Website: macys
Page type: billing-address
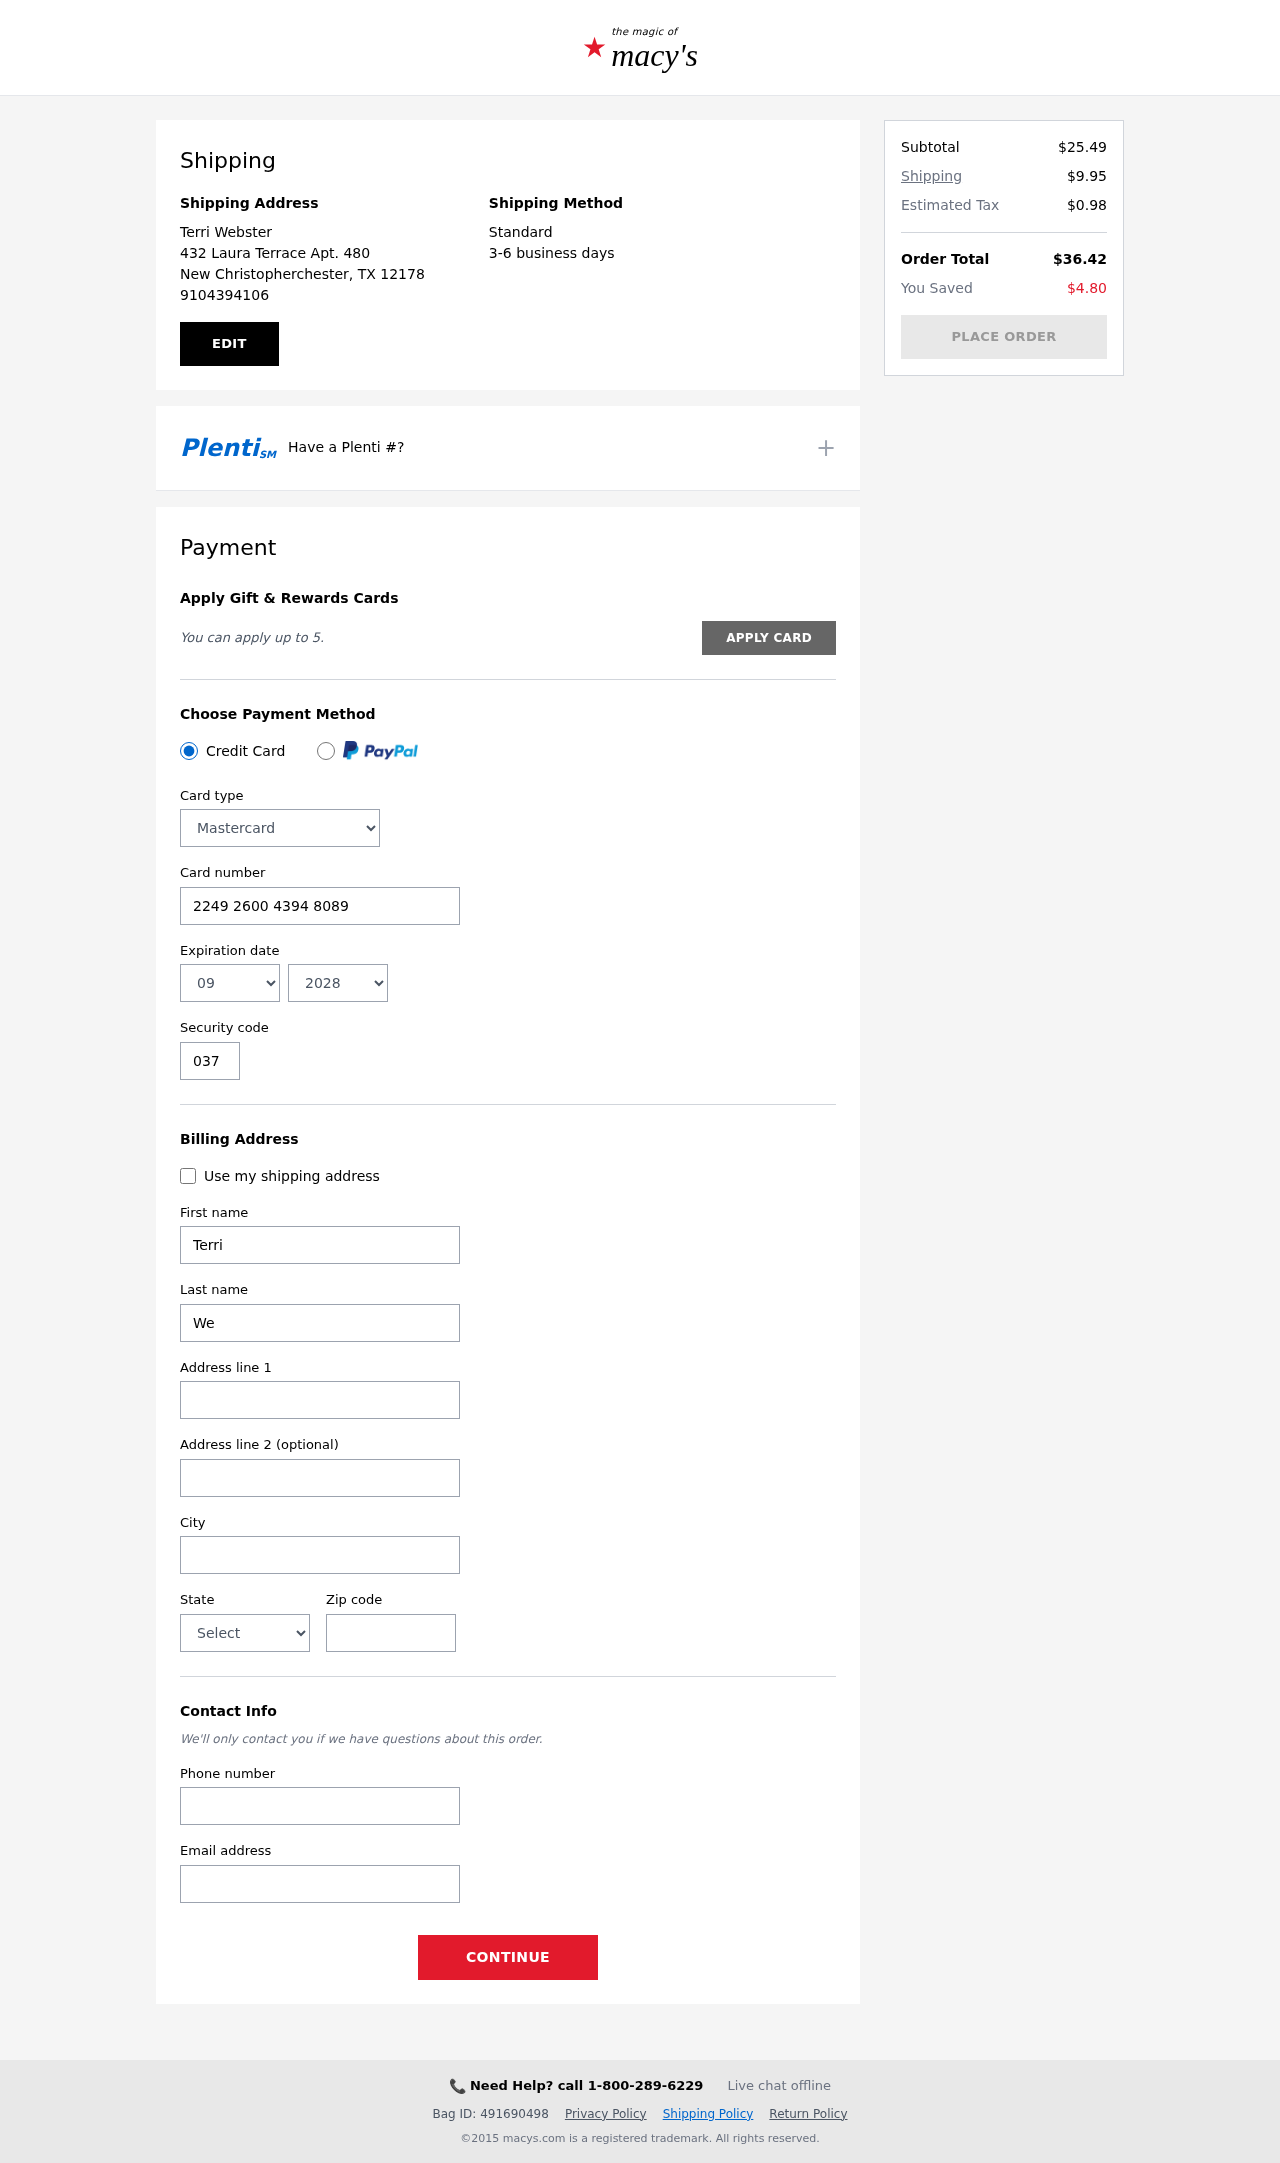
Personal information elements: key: PII_CARD_CVV
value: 037
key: PII_CARD_EXPIRY_MONTH
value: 09
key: PII_CARD_EXPIRY_YEAR
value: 28
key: PII_CARD_NUMBER
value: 2249 2600 4394 8089
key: PII_CARD_TYPE
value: Mastercard
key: PII_CITY
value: New Christopherchester
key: PII_CITY_STATE_ZIP
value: New Christopherchester, TX 12178
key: PII_EMAIL
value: terri_webster@hotmail.com
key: PII_FIRSTNAME
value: Terri
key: PII_FULLNAME
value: Terri Webster
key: PII_LASTNAME
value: Webster
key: PII_PHONE
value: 9104394106
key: PII_POSTCODE
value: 12178
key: PII_STATE
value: Texas
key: PII_STREET
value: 432 Laura Terrace Apt. 480
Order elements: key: ORDER_SUBTOTAL
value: $25.49
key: ORDER_SHIPPING_COST
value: $9.95
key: ORDER_TAX
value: $0.98
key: ORDER_TOTAL
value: $36.42
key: ORDER_SAVINGS
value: $4.80